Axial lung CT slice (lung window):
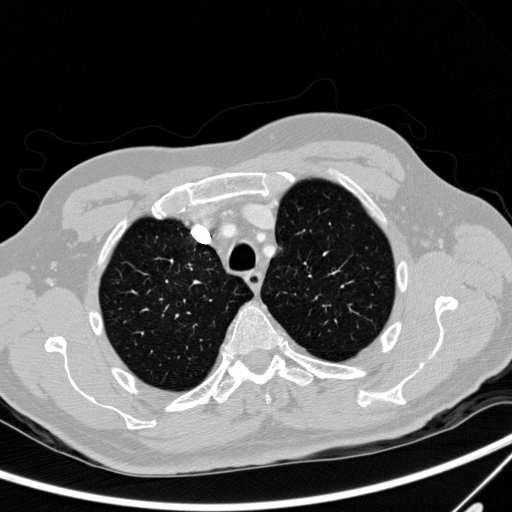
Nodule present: no